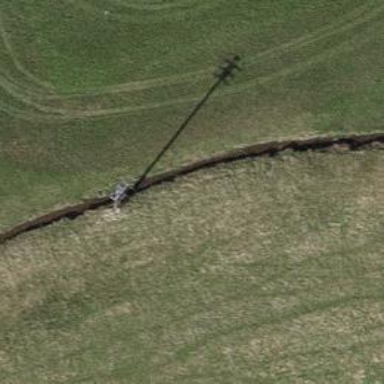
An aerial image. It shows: Minor power line.